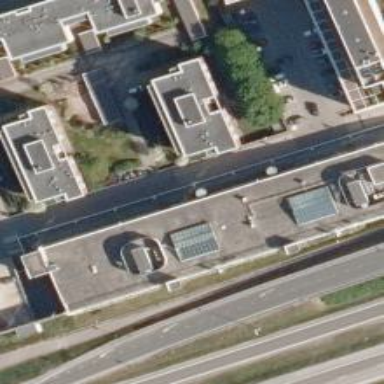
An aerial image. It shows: Commercial building with brown roof.